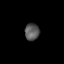
Tissue: lung
Cell type: Myeloid cells
Senescence score: 0.1748
Nuclear area (px): 245
Mean DAPI intensity: 87.073